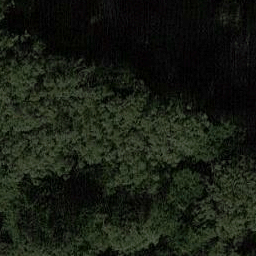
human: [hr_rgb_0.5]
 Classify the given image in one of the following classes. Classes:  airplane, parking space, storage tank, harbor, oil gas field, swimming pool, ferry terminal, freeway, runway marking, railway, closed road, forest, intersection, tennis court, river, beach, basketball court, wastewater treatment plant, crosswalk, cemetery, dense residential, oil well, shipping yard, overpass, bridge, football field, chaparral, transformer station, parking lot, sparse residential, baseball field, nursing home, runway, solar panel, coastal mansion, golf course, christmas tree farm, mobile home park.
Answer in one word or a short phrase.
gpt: forest